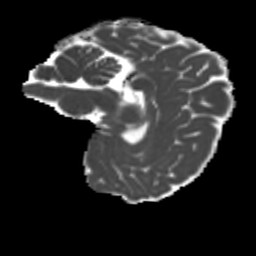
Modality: MD
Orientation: sagittal
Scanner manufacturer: siemens
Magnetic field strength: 3 T
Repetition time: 4 s
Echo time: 0.0594 s